Question: I have this code to create new sql table
when i execute this its shows me this error which is on screenshot. In my db there ise not such table. it shows this error any name of table. can anyone help me?
'''
public void Create(string TName, string ConString)
{
try
{
using (SqlCommand cmd = new SqlCommand("CREATE TABLE [dbo].['" + TName + "']("
+ "[ID] [int] IDENTITY(1,1) NOT NULL,"
+ "[DateTime] [date] NOT NULL,"
+ "<URL> NOT NULL,"
+ "<URL> NOT NULL,"
+ "<URL> NOT NULL,"
+ "[Quantity] [int] NOT NULL,"
+ "<URL> NOT NULL,"
+ "<URL> NOT NULL,"
+ "[Disccount] [int] NULL,"
+ "<URL> NULL,"
+ "CONSTRAINT ['" + TName + "'] PRIMARY KEY CLUSTERED "
+ "("
+ "[ID] ASC"
+ ")WITH (PAD_INDEX = OFF, STATISTICS_NORECOMPUTE = OFF, IGNORE_DUP_KEY = OFF, ALLOW_ROW_LOCKS = ON, ALLOW_PAGE_LOCKS = ON) ON [PRIMARY]"
+ ") ON [PRIMARY]", new SqlConnection(ConString)))
{
cmd.Connection.Open();
cmd.ExecuteNonQuery();
cmd.Connection.Close();
}
}
catch (Exception)
{
throw;
}
}
'''

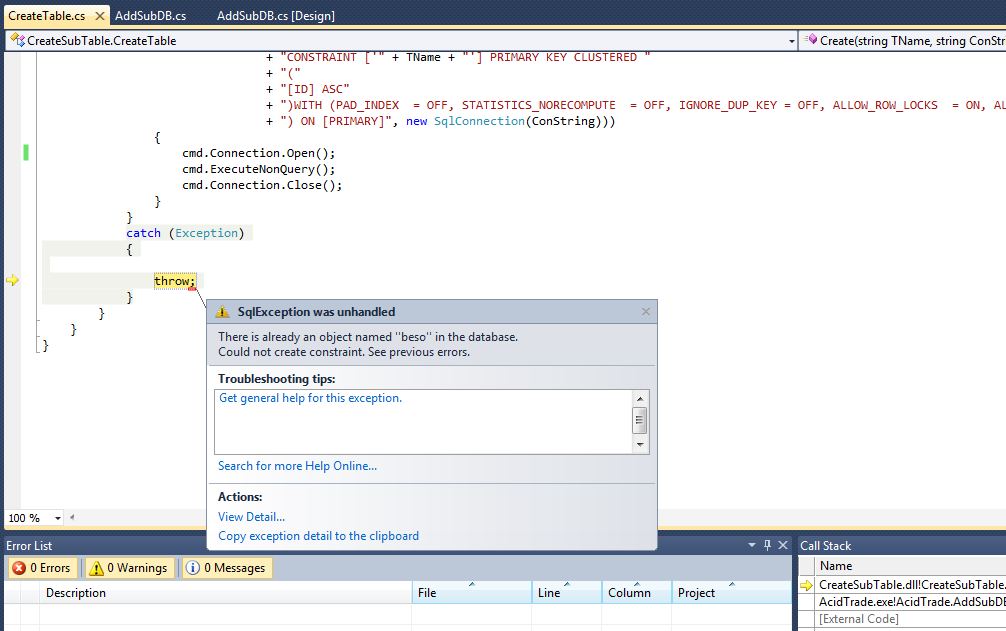
Answer: You're using the same name for your table and its primary key. Try instead '"CONSTRAINT ['pk_" + TName + "'] PRIMARY KEY CLUSTERED "'.